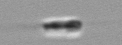
Label: flagellate_morphotype3